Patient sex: M
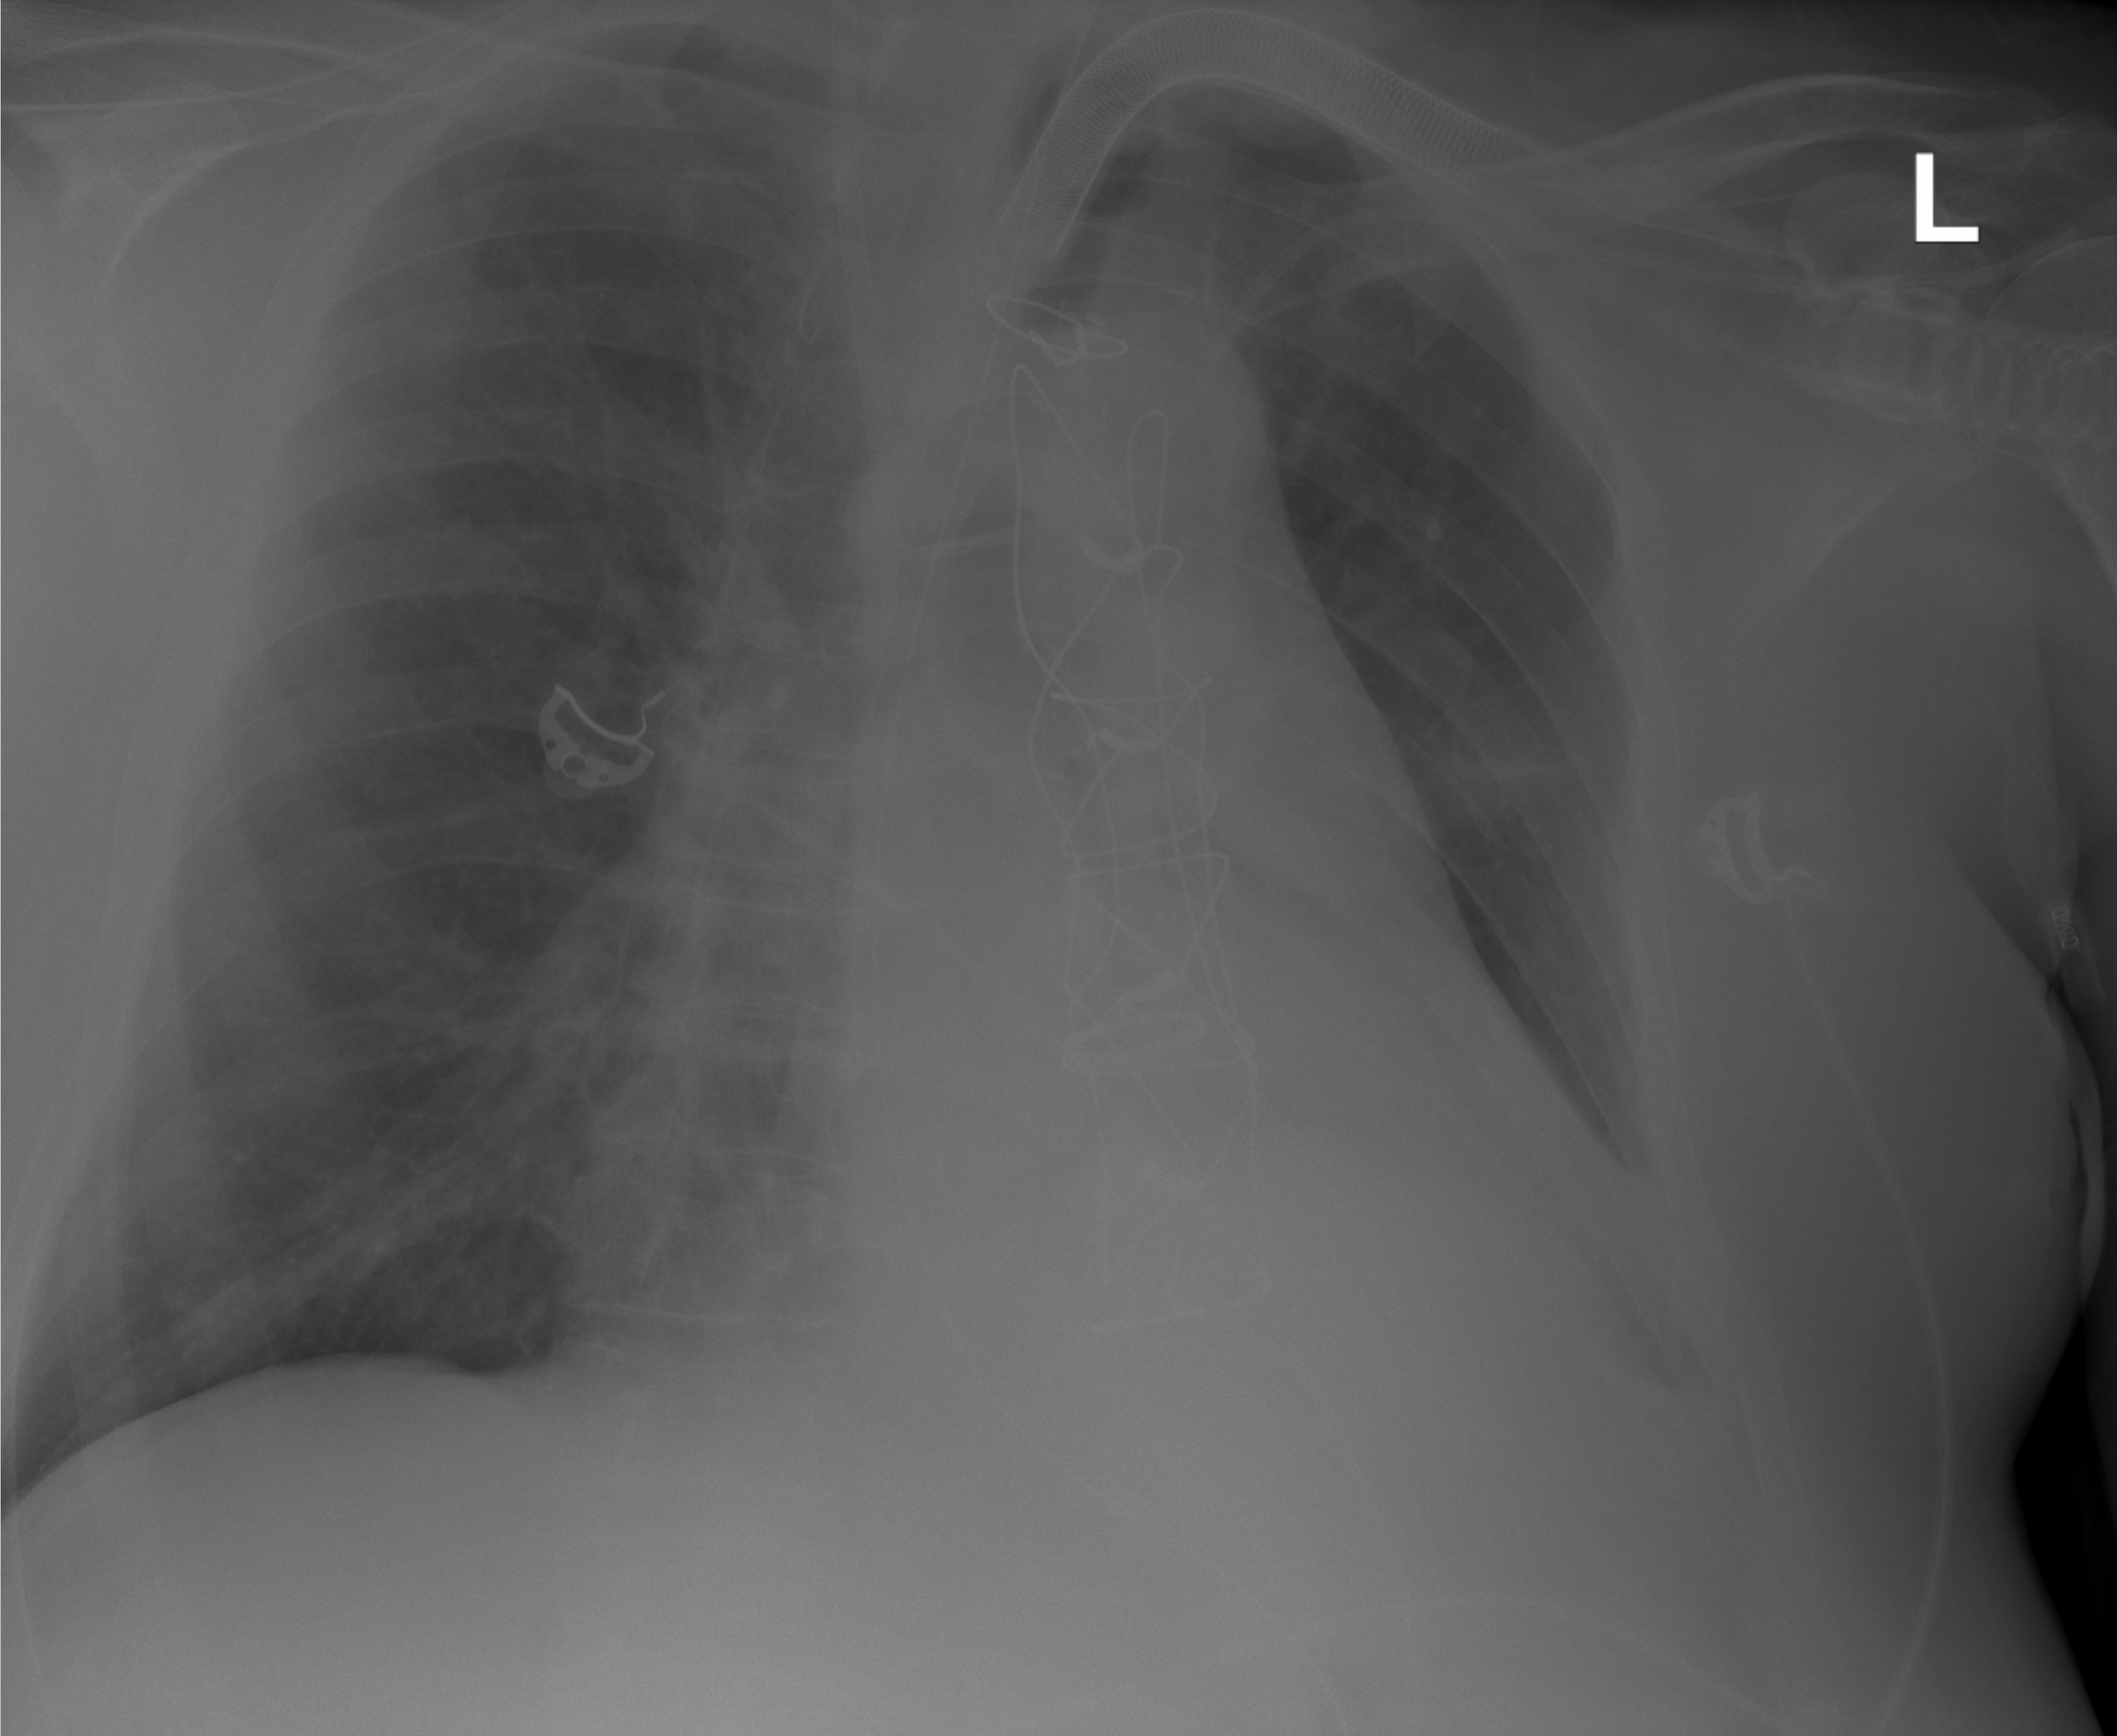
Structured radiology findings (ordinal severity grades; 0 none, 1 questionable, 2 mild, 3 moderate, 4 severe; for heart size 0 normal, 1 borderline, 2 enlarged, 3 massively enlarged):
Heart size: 2
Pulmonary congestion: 0
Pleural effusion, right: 0
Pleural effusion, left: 2
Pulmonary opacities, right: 0
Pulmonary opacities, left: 0
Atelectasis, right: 0
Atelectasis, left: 2